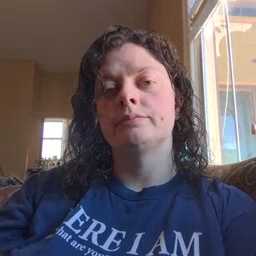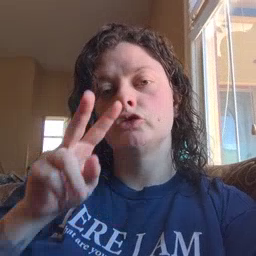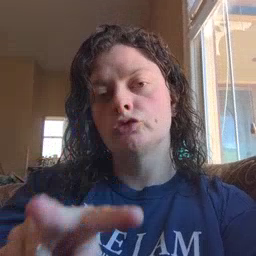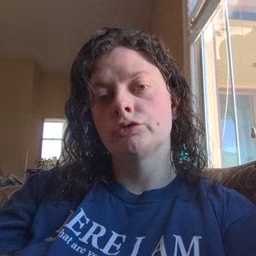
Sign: look